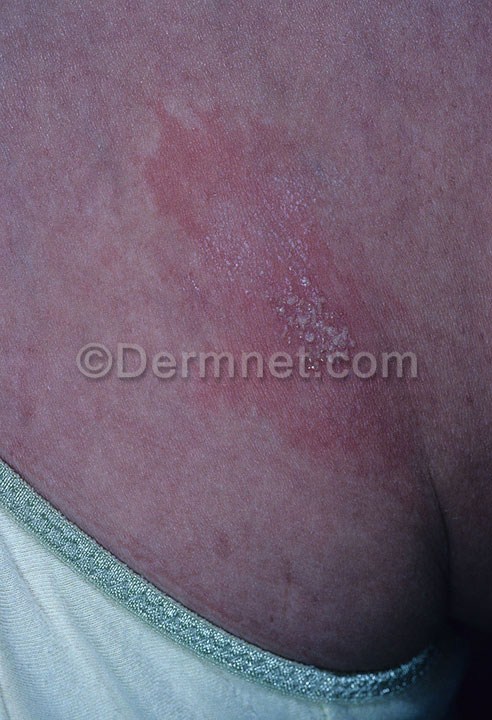
Disease: Warts Molluscum and other Viral Infections